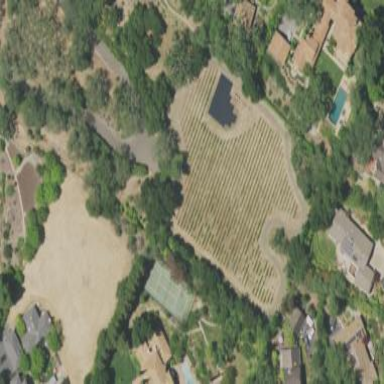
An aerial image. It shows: Vineyard growing grapes.